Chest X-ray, PA view. Patient: 31 years old, sex F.
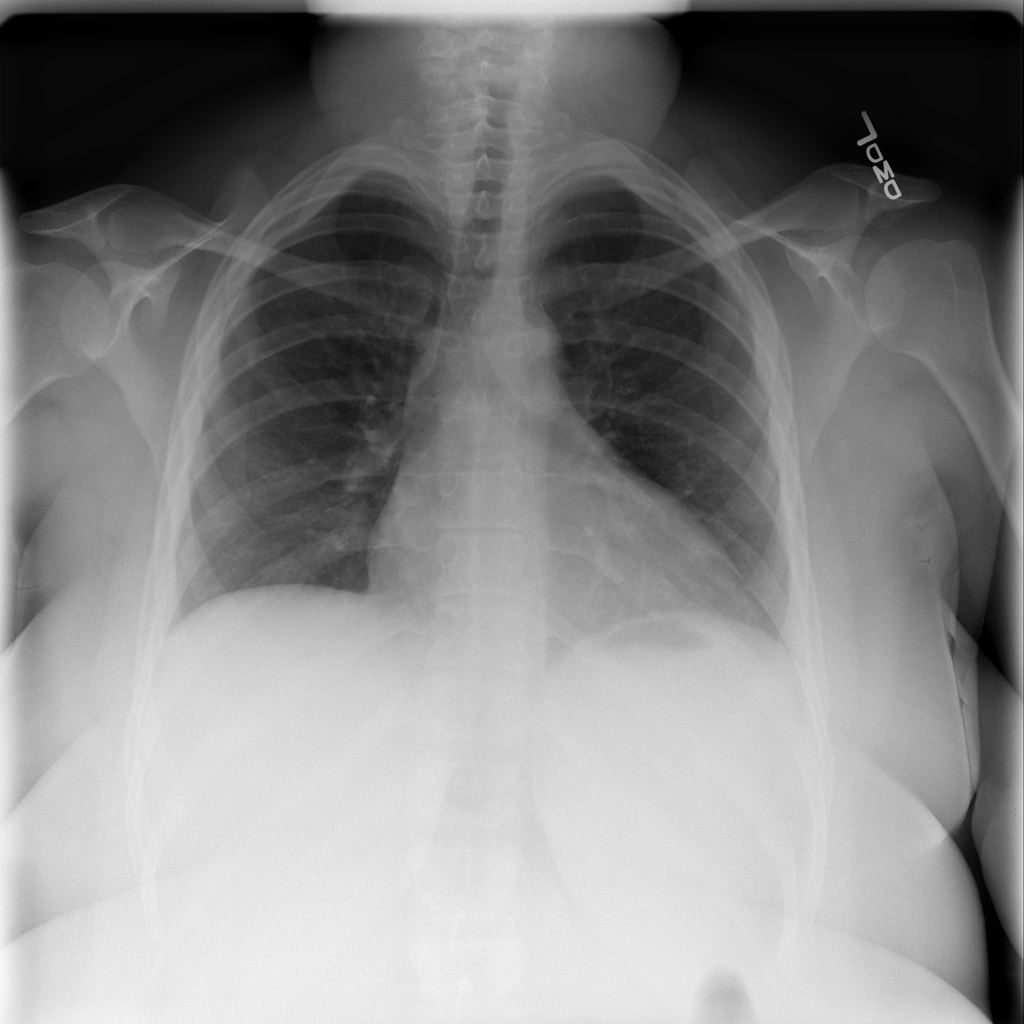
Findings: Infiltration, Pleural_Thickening